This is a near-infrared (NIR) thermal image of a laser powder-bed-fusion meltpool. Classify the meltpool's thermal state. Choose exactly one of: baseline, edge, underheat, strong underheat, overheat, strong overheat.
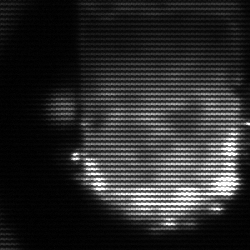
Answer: baseline